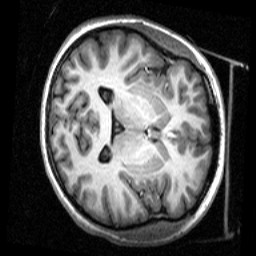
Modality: T1w
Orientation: axial
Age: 22
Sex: female